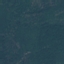
Land use / land cover class: Forest